Question: I have the following code:
'''
<a href="#div1">link 1</a>
<a href="#div2">link 2</a>
<a href="#div3">link 3</a>
<a href="#div4">link 4</a>
<div id="div1">div 1</div>
<div id="div2">div 2</div>
<div id="div3">div 3</div>
<div id="div4">div 4</div>
'''
'''
a{
padding-left:20px;
}
div{
background:cyan;
margin:600px 0;
}
'''
'''
$('a').click(function(event){
event.preventDefault();
});
'''
Here, even though the default action is , chrome still shows the target after the 'a' tag has been clicked and I'm on the link (however, this happen in case of IE or Mozilla):

<URL>.
how to solve this issue?
What I meant was -
Besides this, .
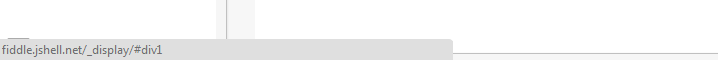
Answer: This is native behaviour of the browser. It's displaying the URL because it is the href of the link. The link remains active after being clicked because it has focus. If you want to make it inactive you could blur the element on click.
'''
$('a').click(function(event){
event.target.blur();
event.preventDefault();
});
'''
Although the URL will still remain visible while the link is hovered over.